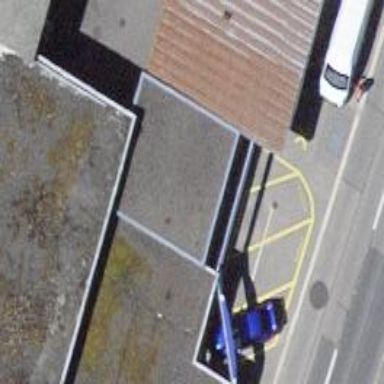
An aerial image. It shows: Car repair shop.